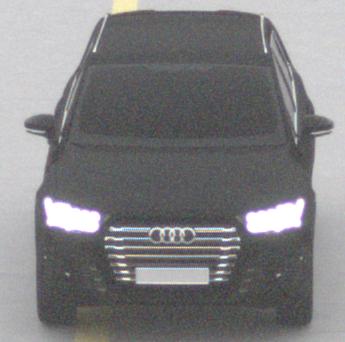
Make: Audi
Model: SQ7
Detailed model: -
Model produced from: 2016
Model produced until: 2018
Doors: 5
Color: black
Road condition: dry road
Daytime: midday
Contrast: low contrast